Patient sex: M
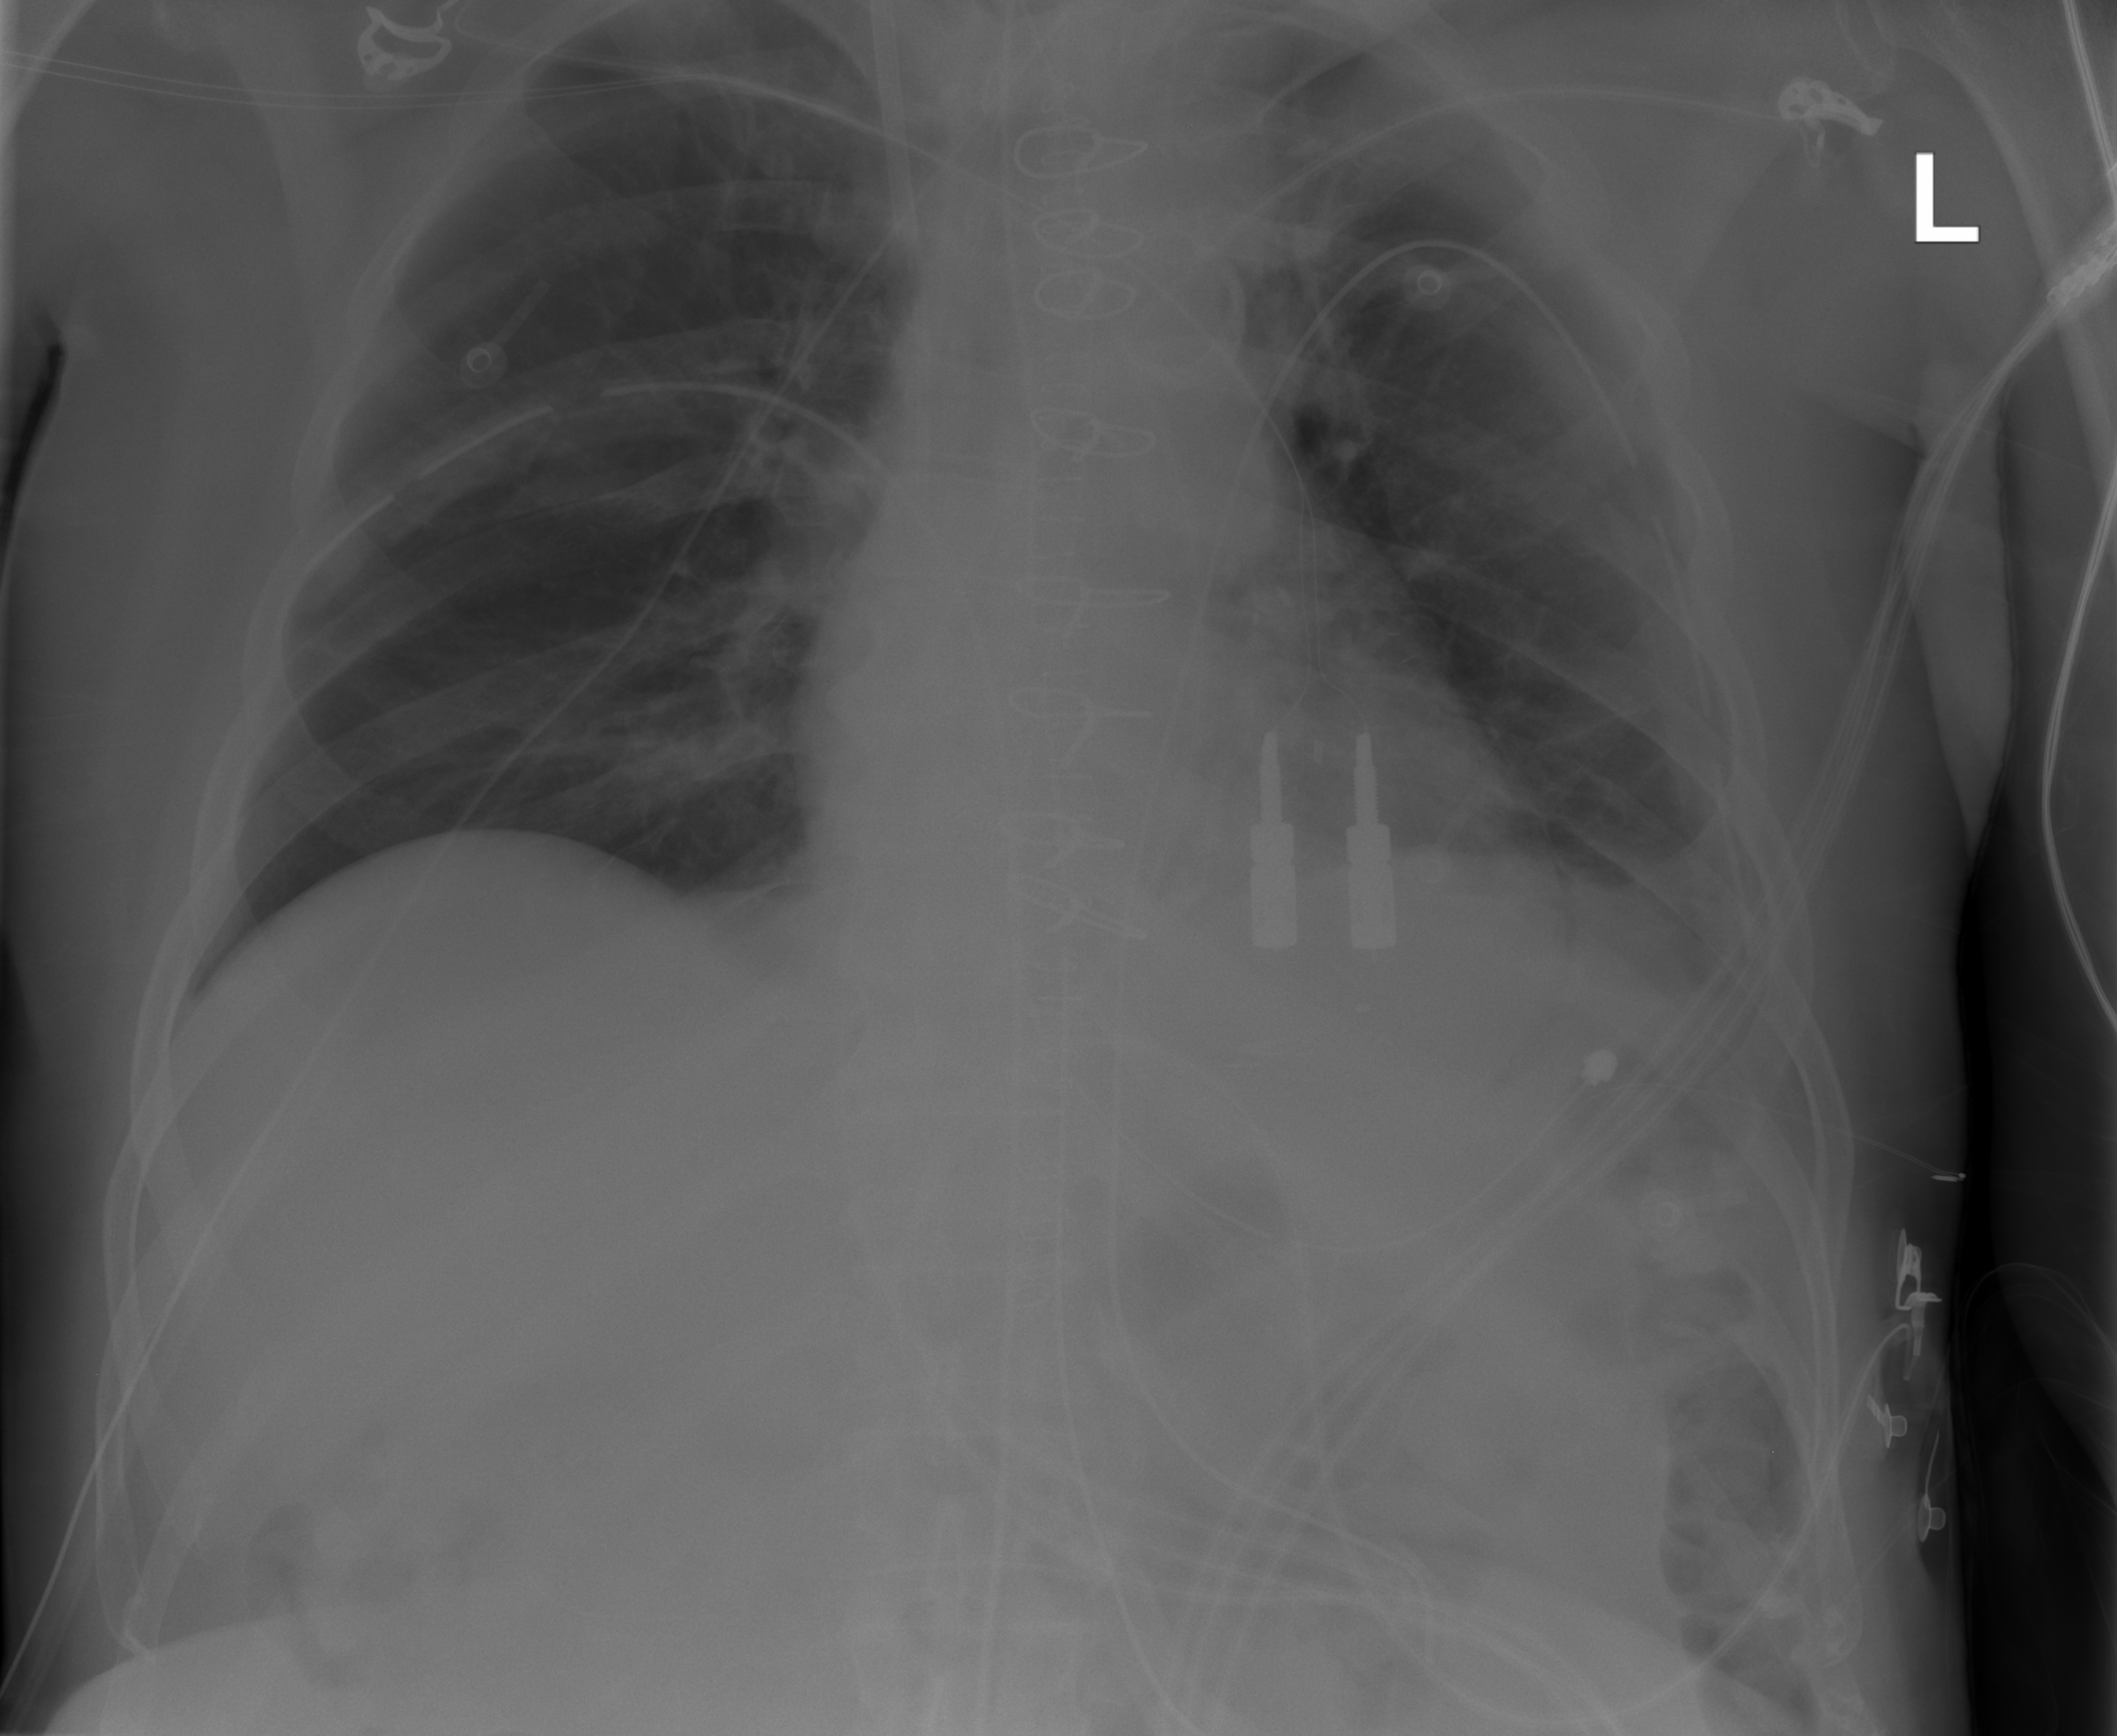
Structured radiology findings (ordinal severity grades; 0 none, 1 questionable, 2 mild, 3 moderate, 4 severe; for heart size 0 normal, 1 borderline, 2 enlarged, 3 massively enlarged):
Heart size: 0
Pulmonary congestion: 0
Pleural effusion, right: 0
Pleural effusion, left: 1
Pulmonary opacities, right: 0
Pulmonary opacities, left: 0
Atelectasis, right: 1
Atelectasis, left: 1